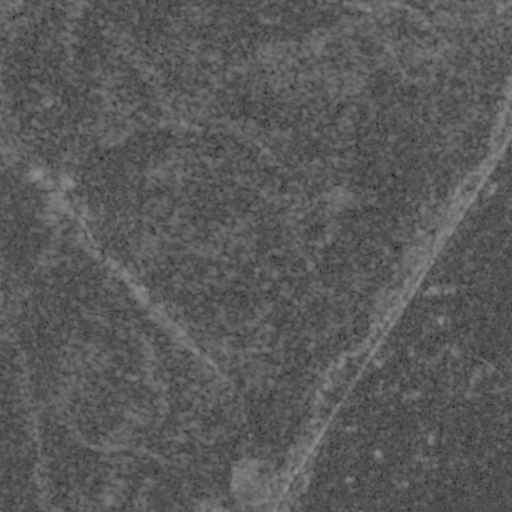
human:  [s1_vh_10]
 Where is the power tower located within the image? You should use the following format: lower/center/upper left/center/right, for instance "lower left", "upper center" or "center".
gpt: The power tower is located in the lower right of the image.
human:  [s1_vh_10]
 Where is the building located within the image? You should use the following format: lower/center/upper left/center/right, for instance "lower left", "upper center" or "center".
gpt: There is no building in the image.

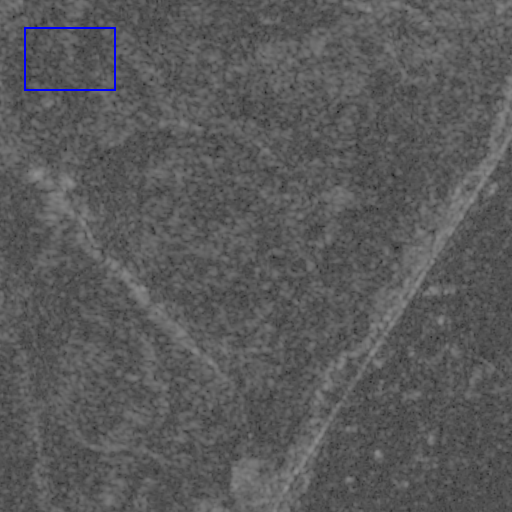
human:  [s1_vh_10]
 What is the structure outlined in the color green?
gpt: There is no green outline.
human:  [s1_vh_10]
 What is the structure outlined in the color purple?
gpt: There is no structure outlined in purple.